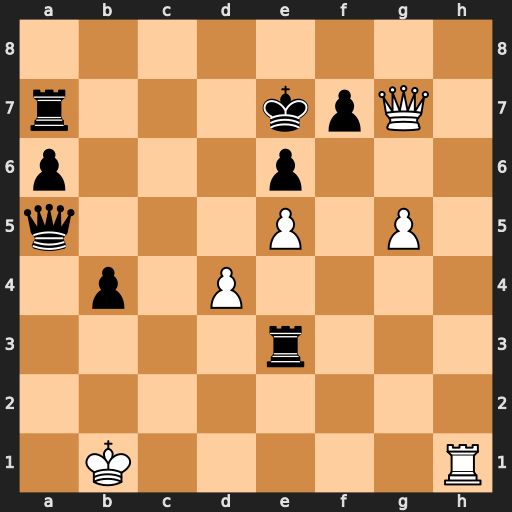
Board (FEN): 8/r3kpQ1/p3p3/q3P1P1/1p1P4/4r3/8/1K5R
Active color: w
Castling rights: -
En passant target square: -
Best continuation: Qf6+ Ke8 Rh8+ Kd7 Qxf7+ Kc6 Qxe6+